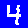
Digit: 4